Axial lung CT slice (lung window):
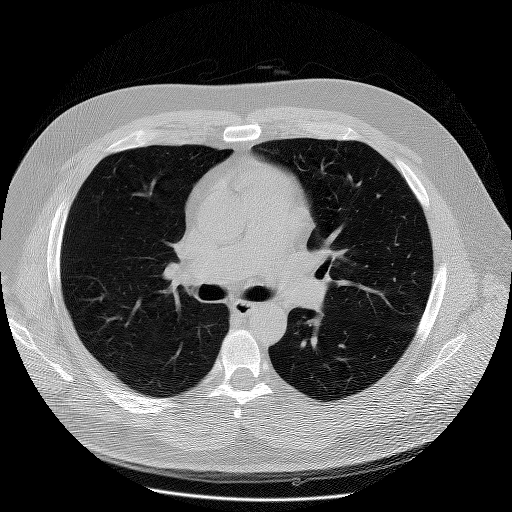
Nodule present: no